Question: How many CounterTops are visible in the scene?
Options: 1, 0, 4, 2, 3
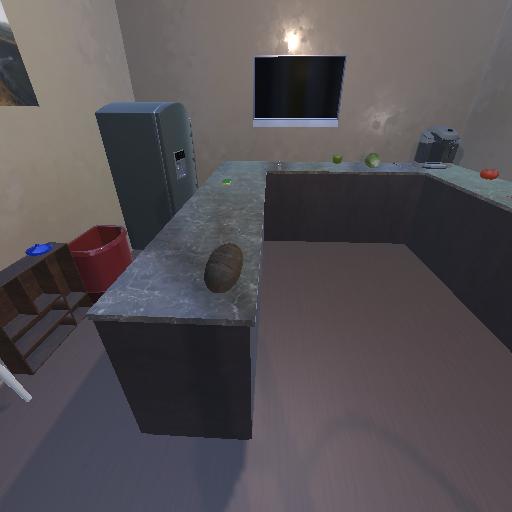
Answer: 1